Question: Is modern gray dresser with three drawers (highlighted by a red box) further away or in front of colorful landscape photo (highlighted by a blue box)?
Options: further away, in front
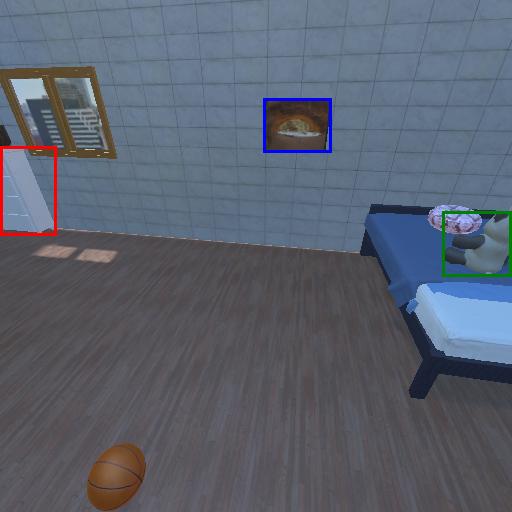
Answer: further away